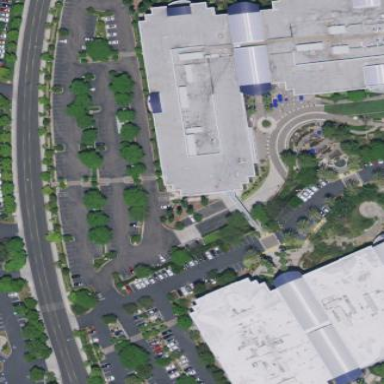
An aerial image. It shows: Office building.